Question: I'm trying to compare two large sets of wav files to remove duplicates. The issue is that one set is PCM, the other has been u-law'd. When I try to read in PCM wav, no problem, but the u-law files give the following error:
'''
>>> wav = wave.open("C:\soundfiles\Olympus Recordings\1019.wav")
Traceback (most recent call last):
File "<stdin>", line 1, in <module>
File "C:\WinPython-64bit-3.4.3.3\python-3.4.3.amd64\lib\wave.py", line 497, in open
return Wave_read(f)
File "C:\WinPython-64bit-3.4.3.3\python-3.4.3.amd64\lib\wave.py", line 163, in __init__
self.initfp(f)
File "C:\WinPython-64bit-3.4.3.3\python-3.4.3.amd64\lib\wave.py", line 143, in initfp
self._read_fmt_chunk(chunk)
File "C:\WinPython-64bit-3.4.3.3\python-3.4.3.amd64\lib\wave.py", line 259, in _read_fmt_chunk
raise Error('unknown format: %r' % (wFormatTag,))
wave.Error: unknown format: 7
'''
So I look in wave.py and find:
'''
def _read_fmt_chunk(self, chunk):
wFormatTag, self._nchannels, self._framerate, dwAvgBytesPerSec, wBlockAlign = struct.unpack_from('<HHLLH', chunk.read(14))
if wFormatTag == WAVE_FORMAT_PCM:
sampwidth = struct.unpack_from('<H', chunk.read(2))[0]
self._sampwidth = (sampwidth + 7) // 8
else:
raise Error('unknown format: %r' % (wFormatTag,))
'''
Does this mean python only handles un-ulaw'd wavs? I don't know enough about audio to want to try hacking my python.
I can play both kinds of files no problem, but looking at ulaw'd files in GSpot shows I'm missing codecs.

Any ideas? Maybe don't use python? I like that numpy has a Fast Fourier Transform, I'd rather not try writing one.
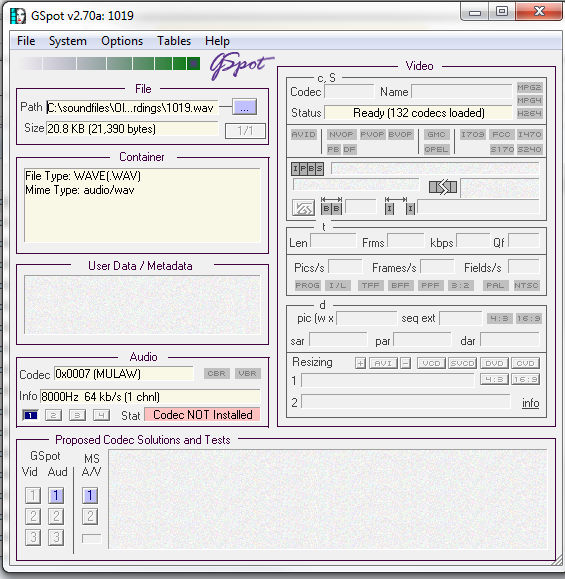
Answer: From <URL>:
> The 'wave' module provides a convenient interface to the WAV sound format. , but it does support mono/stereo.
You will need to find a module that actually supports decompressing audio.